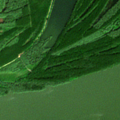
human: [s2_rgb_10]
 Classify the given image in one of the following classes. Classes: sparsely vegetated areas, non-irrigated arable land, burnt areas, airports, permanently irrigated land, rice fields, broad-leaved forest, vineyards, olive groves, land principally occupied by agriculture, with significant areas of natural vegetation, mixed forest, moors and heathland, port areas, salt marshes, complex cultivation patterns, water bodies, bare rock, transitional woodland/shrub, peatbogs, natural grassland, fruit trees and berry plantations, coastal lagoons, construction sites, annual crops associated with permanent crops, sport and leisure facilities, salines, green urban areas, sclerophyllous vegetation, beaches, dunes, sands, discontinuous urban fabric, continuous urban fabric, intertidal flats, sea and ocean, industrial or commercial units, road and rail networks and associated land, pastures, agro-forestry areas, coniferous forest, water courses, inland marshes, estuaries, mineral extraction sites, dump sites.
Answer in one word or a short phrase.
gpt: broad-leaved forest, inland marshes, water courses, water bodies